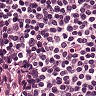
Metastatic tissue present: no